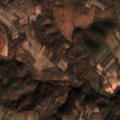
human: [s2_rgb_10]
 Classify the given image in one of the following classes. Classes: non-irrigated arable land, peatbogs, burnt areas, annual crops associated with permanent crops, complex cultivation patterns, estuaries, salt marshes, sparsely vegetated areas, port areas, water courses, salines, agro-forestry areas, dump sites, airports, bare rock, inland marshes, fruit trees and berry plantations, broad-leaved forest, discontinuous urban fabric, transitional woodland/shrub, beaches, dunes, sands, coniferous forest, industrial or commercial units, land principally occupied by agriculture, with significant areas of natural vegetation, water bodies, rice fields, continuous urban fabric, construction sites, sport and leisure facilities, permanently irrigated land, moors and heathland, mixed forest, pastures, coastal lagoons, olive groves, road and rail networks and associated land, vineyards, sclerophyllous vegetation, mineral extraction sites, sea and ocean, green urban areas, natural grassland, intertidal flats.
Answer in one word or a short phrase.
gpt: complex cultivation patterns, broad-leaved forest